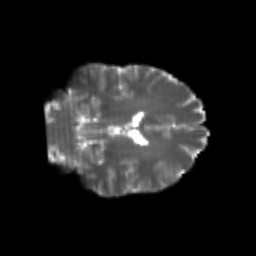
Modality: T2w
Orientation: coronal
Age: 21
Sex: female
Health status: healthy
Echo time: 0.074 s